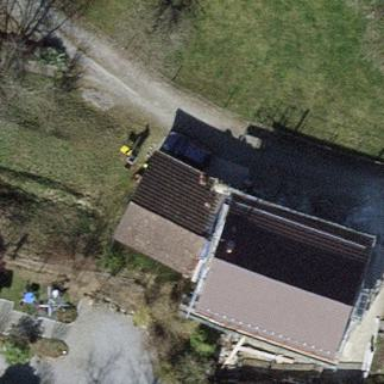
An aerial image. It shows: Group of garages.